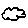
Label: cloud